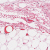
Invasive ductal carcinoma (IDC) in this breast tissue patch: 0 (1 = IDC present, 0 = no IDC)